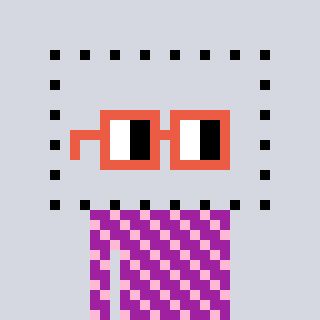
a pixel art character with square orange glasses, a void-shaped head and a magenta-colored body on a cool background